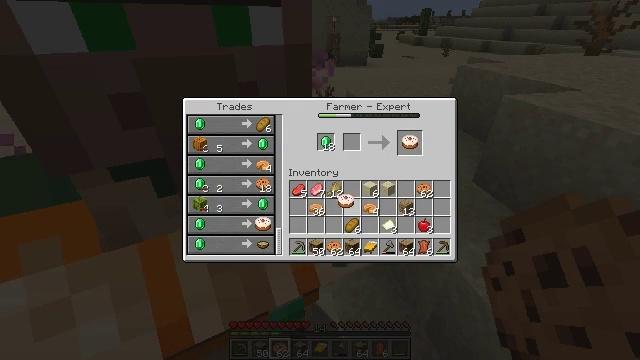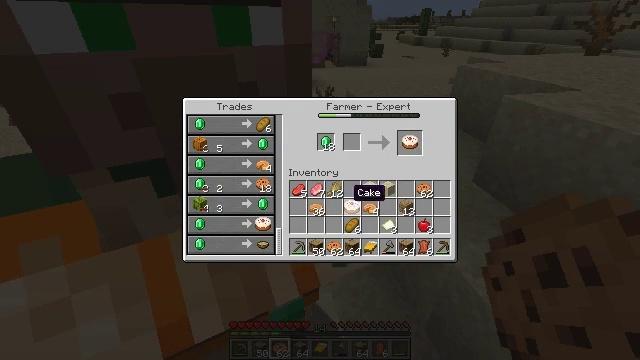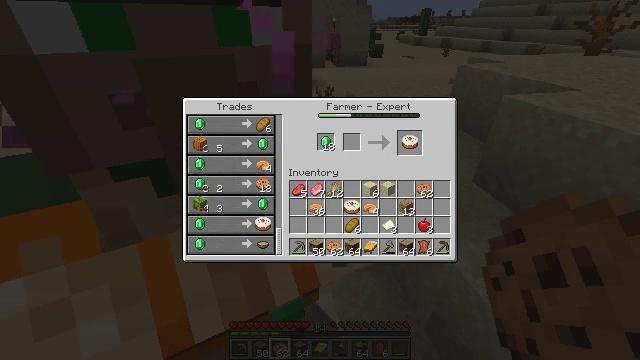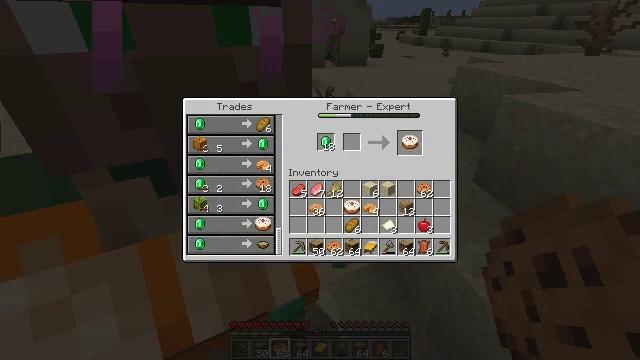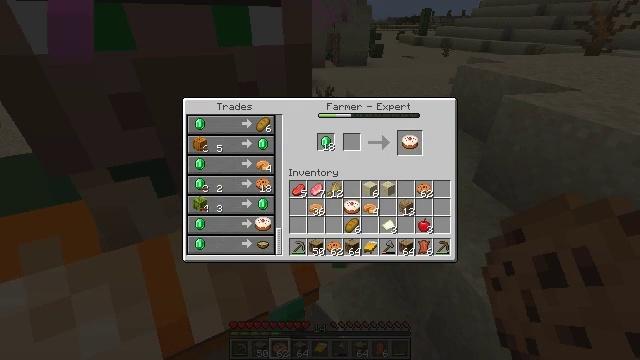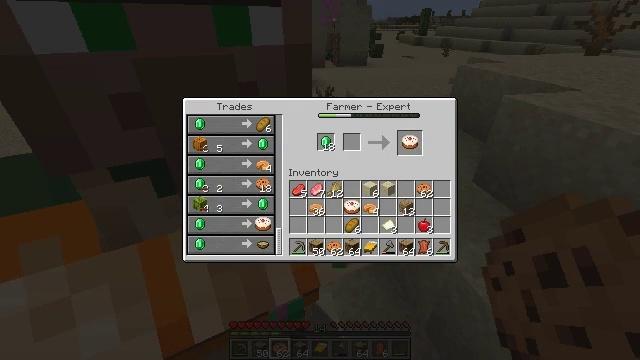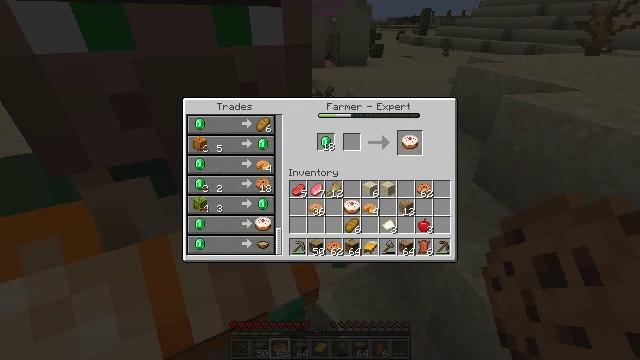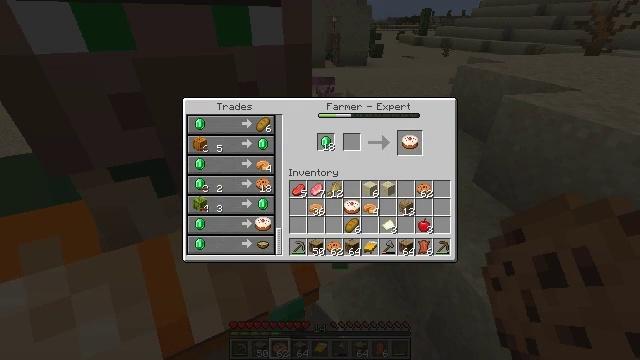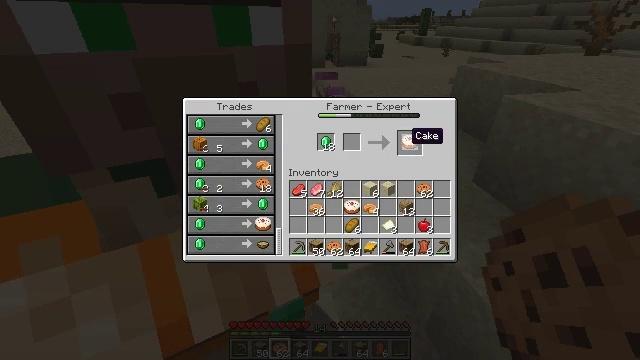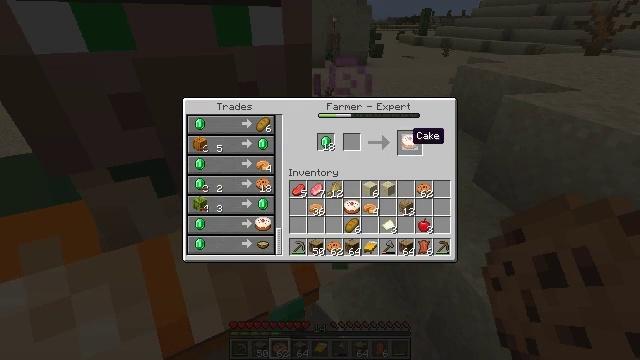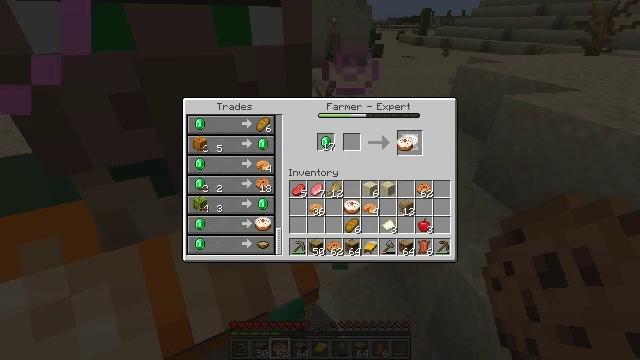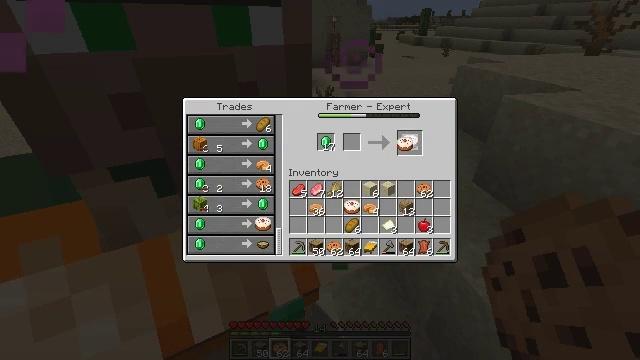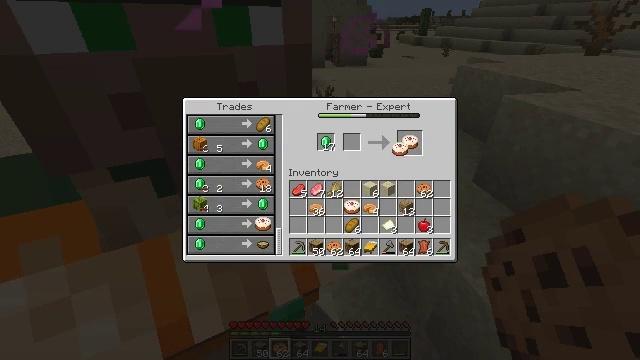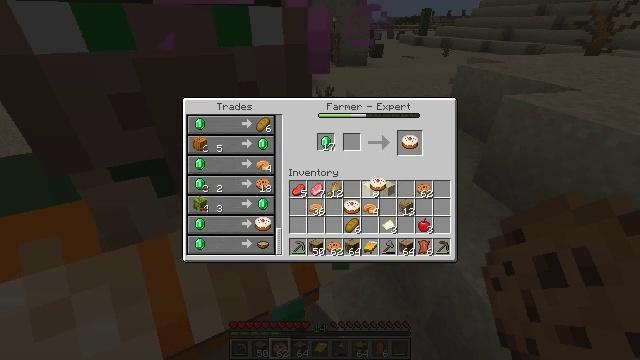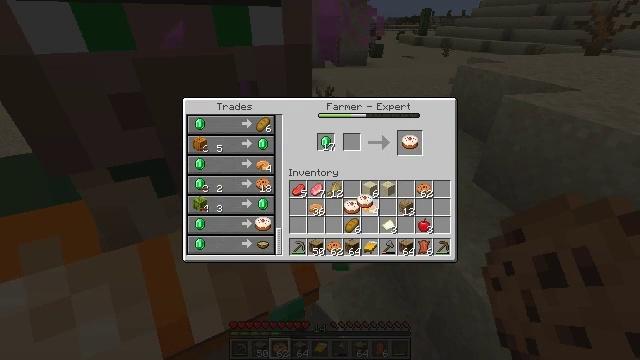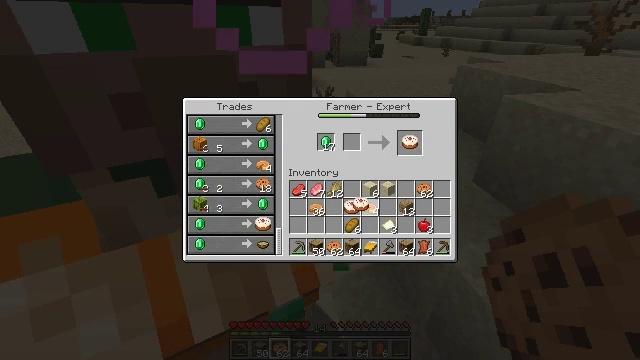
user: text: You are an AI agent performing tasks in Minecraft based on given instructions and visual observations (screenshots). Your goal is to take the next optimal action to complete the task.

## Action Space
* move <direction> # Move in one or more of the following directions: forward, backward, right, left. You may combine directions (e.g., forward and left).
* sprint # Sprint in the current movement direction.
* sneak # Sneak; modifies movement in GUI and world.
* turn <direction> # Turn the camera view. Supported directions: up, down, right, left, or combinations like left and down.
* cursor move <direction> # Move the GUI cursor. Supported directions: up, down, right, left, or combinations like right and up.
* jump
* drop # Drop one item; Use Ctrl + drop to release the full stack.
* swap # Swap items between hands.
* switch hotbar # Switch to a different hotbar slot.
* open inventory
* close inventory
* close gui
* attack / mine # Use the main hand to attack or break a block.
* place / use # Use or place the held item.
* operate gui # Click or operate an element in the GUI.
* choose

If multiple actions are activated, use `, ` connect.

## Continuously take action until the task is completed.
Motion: motion action
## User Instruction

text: Craft a cake.
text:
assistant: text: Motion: no_op
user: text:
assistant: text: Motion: cursor move right and up
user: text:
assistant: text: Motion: cursor move right and up
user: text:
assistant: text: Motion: cursor move up
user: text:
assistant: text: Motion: no_op
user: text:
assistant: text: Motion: no_op
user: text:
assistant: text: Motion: no_op
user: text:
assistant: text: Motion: cursor move up
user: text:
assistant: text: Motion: no_op
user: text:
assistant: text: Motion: operate gui
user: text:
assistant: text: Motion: operate gui
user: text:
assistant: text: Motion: no_op
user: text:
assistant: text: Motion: cursor move left and down
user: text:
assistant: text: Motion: cursor move left and down
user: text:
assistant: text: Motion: no_op
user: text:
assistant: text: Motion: no_op
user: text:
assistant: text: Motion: no_op
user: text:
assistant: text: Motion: no_op
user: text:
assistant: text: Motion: no_op
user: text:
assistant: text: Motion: no_op
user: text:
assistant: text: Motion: operate gui
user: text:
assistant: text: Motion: operate gui
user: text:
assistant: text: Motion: no_op
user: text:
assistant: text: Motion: no_op
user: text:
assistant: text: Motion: cursor move right and up
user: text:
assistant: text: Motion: cursor move up
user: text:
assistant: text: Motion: no_op
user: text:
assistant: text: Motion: no_op
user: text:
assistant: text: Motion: no_op
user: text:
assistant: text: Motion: no_op